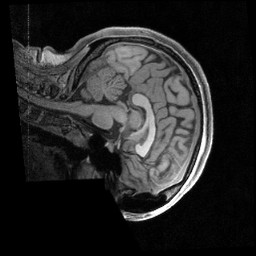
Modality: T1w
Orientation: sagittal
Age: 19
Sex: female
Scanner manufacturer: siemens
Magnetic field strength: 3 T
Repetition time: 2.4 s
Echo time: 0.00231 s